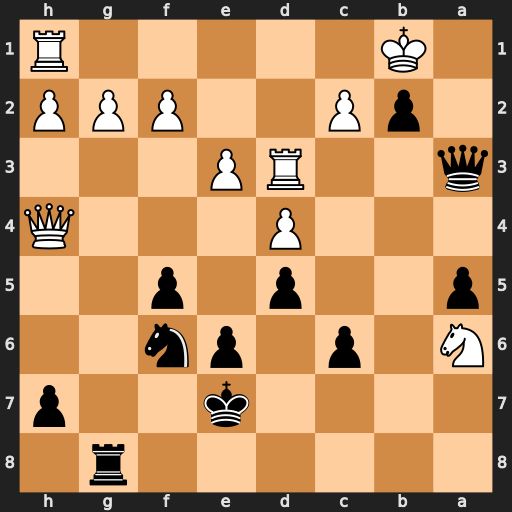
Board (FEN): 6r1/4k2p/N1p1pn2/p2p1p2/3P3Q/q2RP3/1pP2PPP/1K5R
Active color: b
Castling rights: -
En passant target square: -
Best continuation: Qa1#